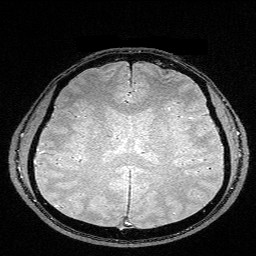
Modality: FLASH
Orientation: coronal
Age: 31
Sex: male